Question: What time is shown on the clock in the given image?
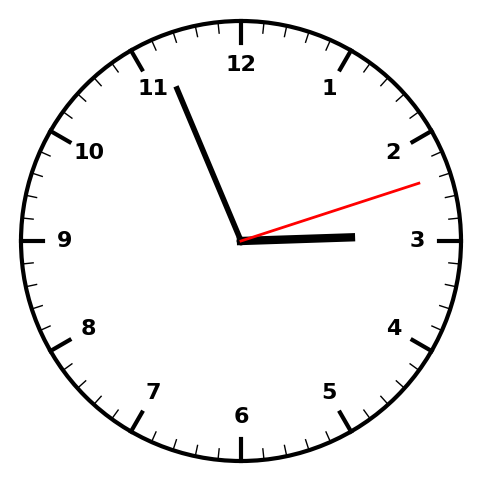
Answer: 02:56:12